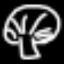
Label: mushroom